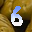
Label: 6